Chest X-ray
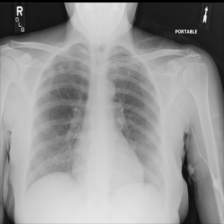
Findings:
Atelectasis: negative
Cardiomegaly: negative
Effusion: negative
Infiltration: negative
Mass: negative
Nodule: negative
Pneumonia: negative
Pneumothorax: negative
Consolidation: negative
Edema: negative
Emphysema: negative
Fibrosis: negative
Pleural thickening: negative
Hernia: negative